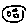
Label: moon